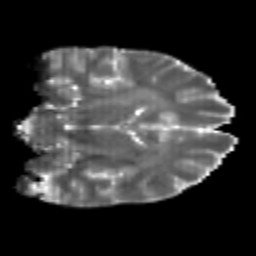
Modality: T2w
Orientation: coronal
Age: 24
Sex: male
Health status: healthy
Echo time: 0.074 s